Question: I have a div that contains a handful of articles. When the user clicks the next button I want the existing articles to slide left and have the next page of articles slide in to replace them.

Im looking to have my results slide in left if the user clicks the > next link or slide in right if the user clicks the < prev link. (sort of like a carousel)
Here's a working example of the slideDown animation.
'''
//Fetch the new result set.
$.ajax({
url: '/Home/_WhatsNew',
type: 'POST',
data: JSON.stringify(jsonData),
dataType: 'html',
contentType: 'application/json',
//The request was a success. Repopulate the div with new result set.
success: function (data) {
$("#Content").empty();
$(data).hide().appendTo('#Content').slideDown();
},
error: function (data) {
alert('Fail');
}
});
'''
Is it possible to do this in a carousel like manner?
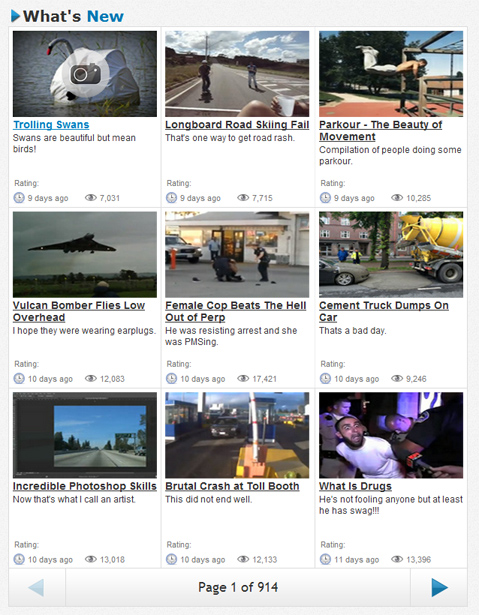
Answer: You could use the <URL>:
'''
success: function (data) {
$('#Content')
.hide('slide', { direction: 'left' }, 400, function () {
$(this)
.html(result)
.show('slide', { direction: 'right' }, 400);
});
}
'''
Simply include the 'jquery-ui-1.8.11.js' script to your page and enjoy:
'''
<script src="@Url.Content("~/Scripts/jquery-ui-1.8.11.js")" type="text/javascript"></script>
'''